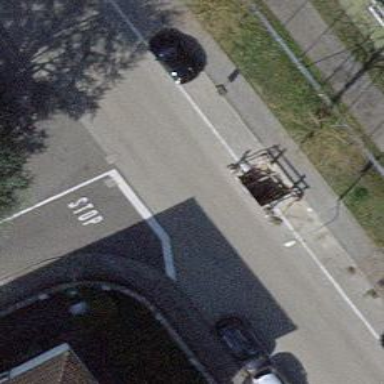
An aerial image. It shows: Unclassified asphalt road with sidewalk.